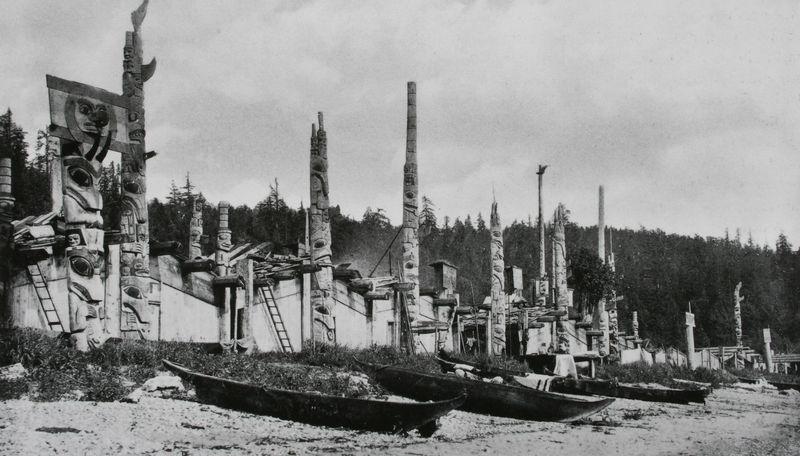
Titel: Das Haida Dorf von Skidegate (Queen Charlotte Islands, British Columbia, Canada)
Standort: London
Institution: Royla Anthropological Institute of Great Britain and Ireland
Schlagwörter: baum, dunkel, himmel, kopf, laub, meer, vogel, wasser, weiß, wolken, bäume, fluss, landschaft, sand, see, ufer, grau, hell, hintergrund, holz, köpfe, nase, pfeiler, schwarz, gebäude, gras, tiere, zaun, gesichter, wand, augen, gesicht, häuser, natur, pfähle, hütte, sträucher, insel, auge, pflanzen, wald, boot, boote, kahn, ruder, skulptur, bewölkt, küste, schiffe, strand, fischer, mauer, hütten, amerika, hafen, kähne, masten, tannen, leiter, querformat, stämme, treibgut, draussen, verzierung, balken, plastik, waldrand, foto, fotografie, photographie, südsee, kiesel, kanu, pfahl, denkmal, wälder, schwarzweiss, laubbaum, dämon, schnitzerei, photo, skulpturen, eiß, schwarzw, nadelbäume, fichten, siedlung, aussen, nadelwald, gestrüpp, hörner, sach, gottheit, bemalung, bau, verzierungen, primitiv, pflöcke, geschnitzt, installation, schnitzereien, lager, indianisch, dämonen, himmelw, fischen, totem, zeichnungen, karibik, stele, stelen, tierköpfe, kult, masken, holzhäuser, canada, indianer, america, leitern, amerikanisch, marterpfahl, pfal, kanus, kanada, wigwam, ozeanien, totempfahl, indiander, behausungen, bemalungen, käne, materpfal, pfale, totempfähle, totems, totenpfähle, freilufz, vanuatu, marterpfähle